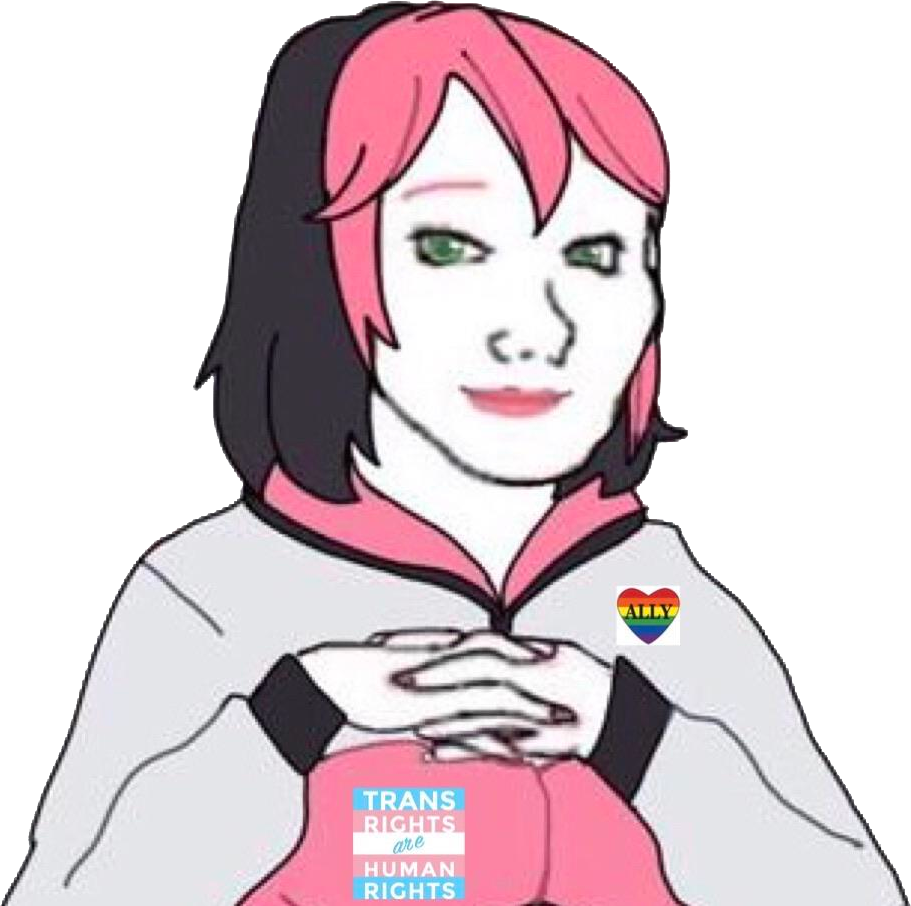
Label: 5_Abusive_Wife